Question: I have <URL>.
I have downloaded the <URL>, now I expect for a Skype provider to appear in the dropdown. Instead, I still get this:

Could someone help me install Skype for the Eclipse Communications Framework?
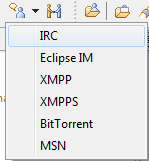
Answer: First you need to check out the Skype bundles from <URL> from them using the Eclipse Exporters.
after generating the OSGi bundles from these eclipse plugins, you can place these plugins in the '''
<ECLIPSE_HOME>/dropins
'''
location and restart your Eclipse instance.
Then you will be able to see the Skype provider available in the connections section.
Thanks and Regards,
Harshana